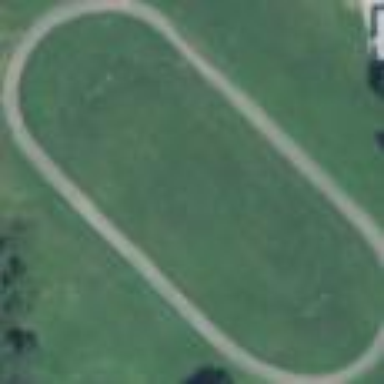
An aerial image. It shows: Track located within leisure land area.